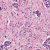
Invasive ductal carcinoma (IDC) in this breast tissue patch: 1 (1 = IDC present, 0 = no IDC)